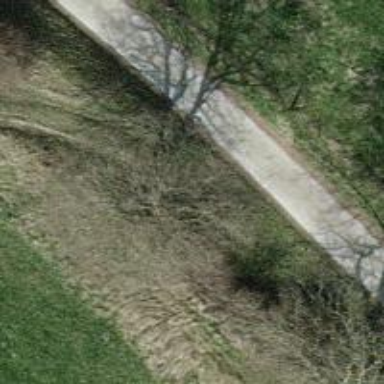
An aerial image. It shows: Row of trees in natural setting.